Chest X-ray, AP view. Patient: 59 years old, sex F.
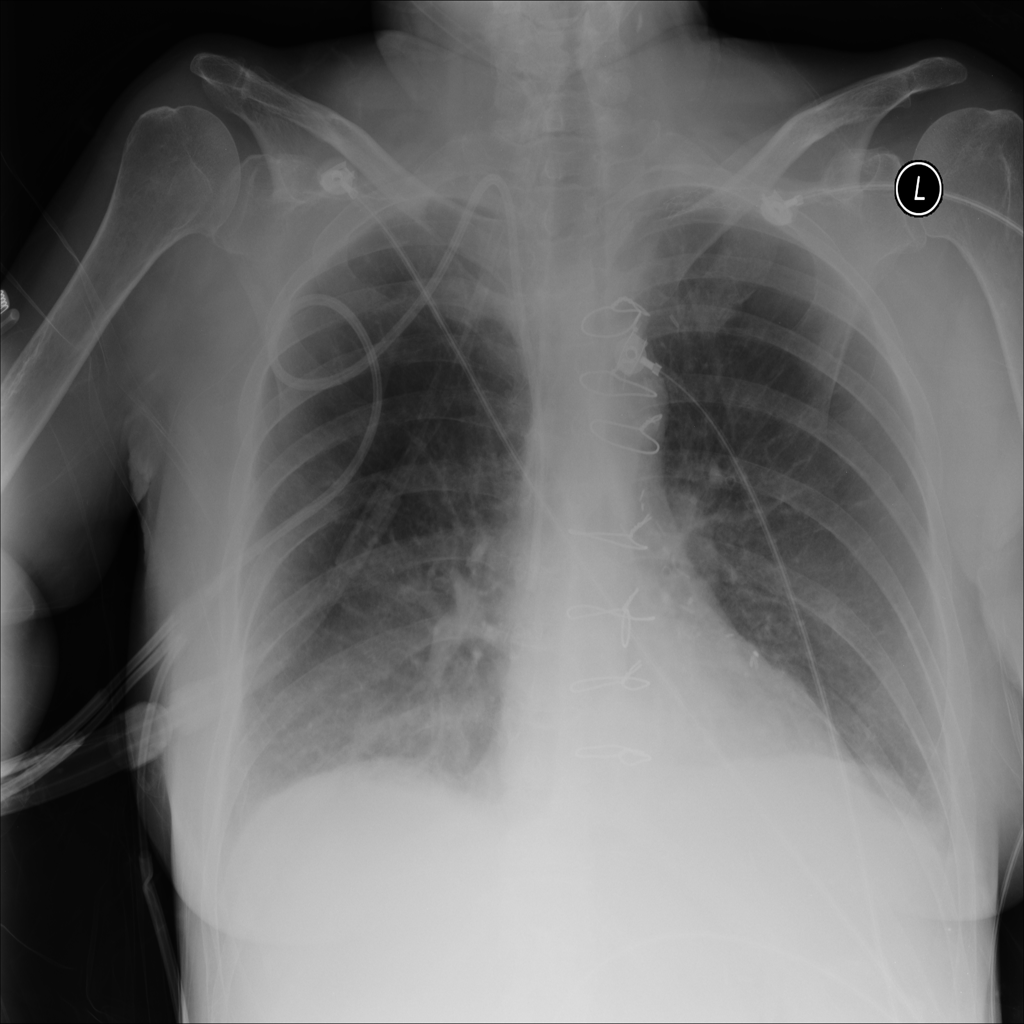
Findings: No Finding